Question: I'm struggling a bit with UWP, 'x:Bind' and data validation.
I've got a very simple use case: I want the user to input an 'int' in a 'TextBox' and display the number in a 'TextBlock' as soon as the user leaves the 'TextBox'.
I can set the 'InputScope="Number"' for the 'TextBox', but that doesn't prevent someone who type with a keyboard to type an alpha char (or paste something).
Problem is, when I bind a field with the 'Mode=TwoWay', it seems that you prevent a 'System.ArgumentException' if the field that you bind is declared as 'int'. I wanted to check in the 'set' method if the input was a number, but the exception occurs just before that.
My (very simple) ViewModel (no model here, I tried to keep it as simple as possible):
'''
public class MyViewModel : INotifyPropertyChanged
{
private int _MyFieldToValidate;
public int MyFieldToValidate
{
get { return _MyFieldToValidate; }
set
{
this.Set(ref this._MyFieldToValidate, value);
}
}
public event PropertyChangedEventHandler PropertyChanged;
protected void RaisedPropertyChanged([CallerMemberName]string propertyName = null)
{
PropertyChanged?.Invoke(this, new PropertyChangedEventArgs(propertyName));
}
protected bool Set<T>(ref T storage, T value, [CallerMemberName]string propertyName = null)
{
if (Equals(storage, value))
{
return false;
}
else
{
storage = value;
this.RaisedPropertyChanged(propertyName);
return true;
}
}
}
'''
My code behind:
'''
public sealed partial class MainPage : Page
{
public MyViewModel ViewModel { get; set; } = new MyViewModel() { MyFieldToValidate = 0 };
public MainPage()
{
this.InitializeComponent();
}
}
'''
And my whole XAML:
'''
<Page
x:Class="SimpleFieldValidation.MainPage"
xmlns="http://schemas.microsoft.com/winfx/2006/xaml/presentation"
xmlns:x="http://schemas.microsoft.com/winfx/2006/xaml"
xmlns:local="using:SimpleFieldValidation"
xmlns:vm="using:SimpleFieldValidation.ViewModel"
xmlns:d="http://schemas.microsoft.com/expression/blend/2008"
xmlns:mc="http://schemas.openxmlformats.org/markup-compatibility/2006"
mc:Ignorable="d">
<Grid Background="{ThemeResource ApplicationPageBackgroundThemeBrush}">
<Grid.RowDefinitions>
<RowDefinition Height="10*" />
<RowDefinition Height="*" />
<RowDefinition Height="10*" />
</Grid.RowDefinitions>
<Grid.ColumnDefinitions>
<ColumnDefinition Width="*" />
<ColumnDefinition Width="*" />
</Grid.ColumnDefinitions>
<TextBox Grid.Row="1" Grid.Column="0" Text="{x:Bind ViewModel.MyFieldToValidate, Mode=TwoWay}" x:Name="inputText" InputScope="Number" />
<TextBlock Grid.Row="1" Grid.Column="1" Text="{x:Bind ViewModel.MyFieldToValidate, Mode=OneWay}" x:Name="textToDisplay" />
</Grid>
</Page>
'''
If I type a numeric char in the 'TextBox', everything's OK. But if I type a non-numeric value (say "d") (it doesn't even reach the breakpoint at the first bracket of the 'set' method for 'MyFieldToValidate'):

Is there a best practice to do what I want to do? The simplest solution would be preventing the user to type other char than numeric in the first place, but I've been searching for hours without finding a simple way... Another solution would be to validate the data on leaving the field, but I didn't find something relevant for UWP and 'x:Bind' (few things for WPF thought, but they can't be replicated with a UWP).
Thanks!
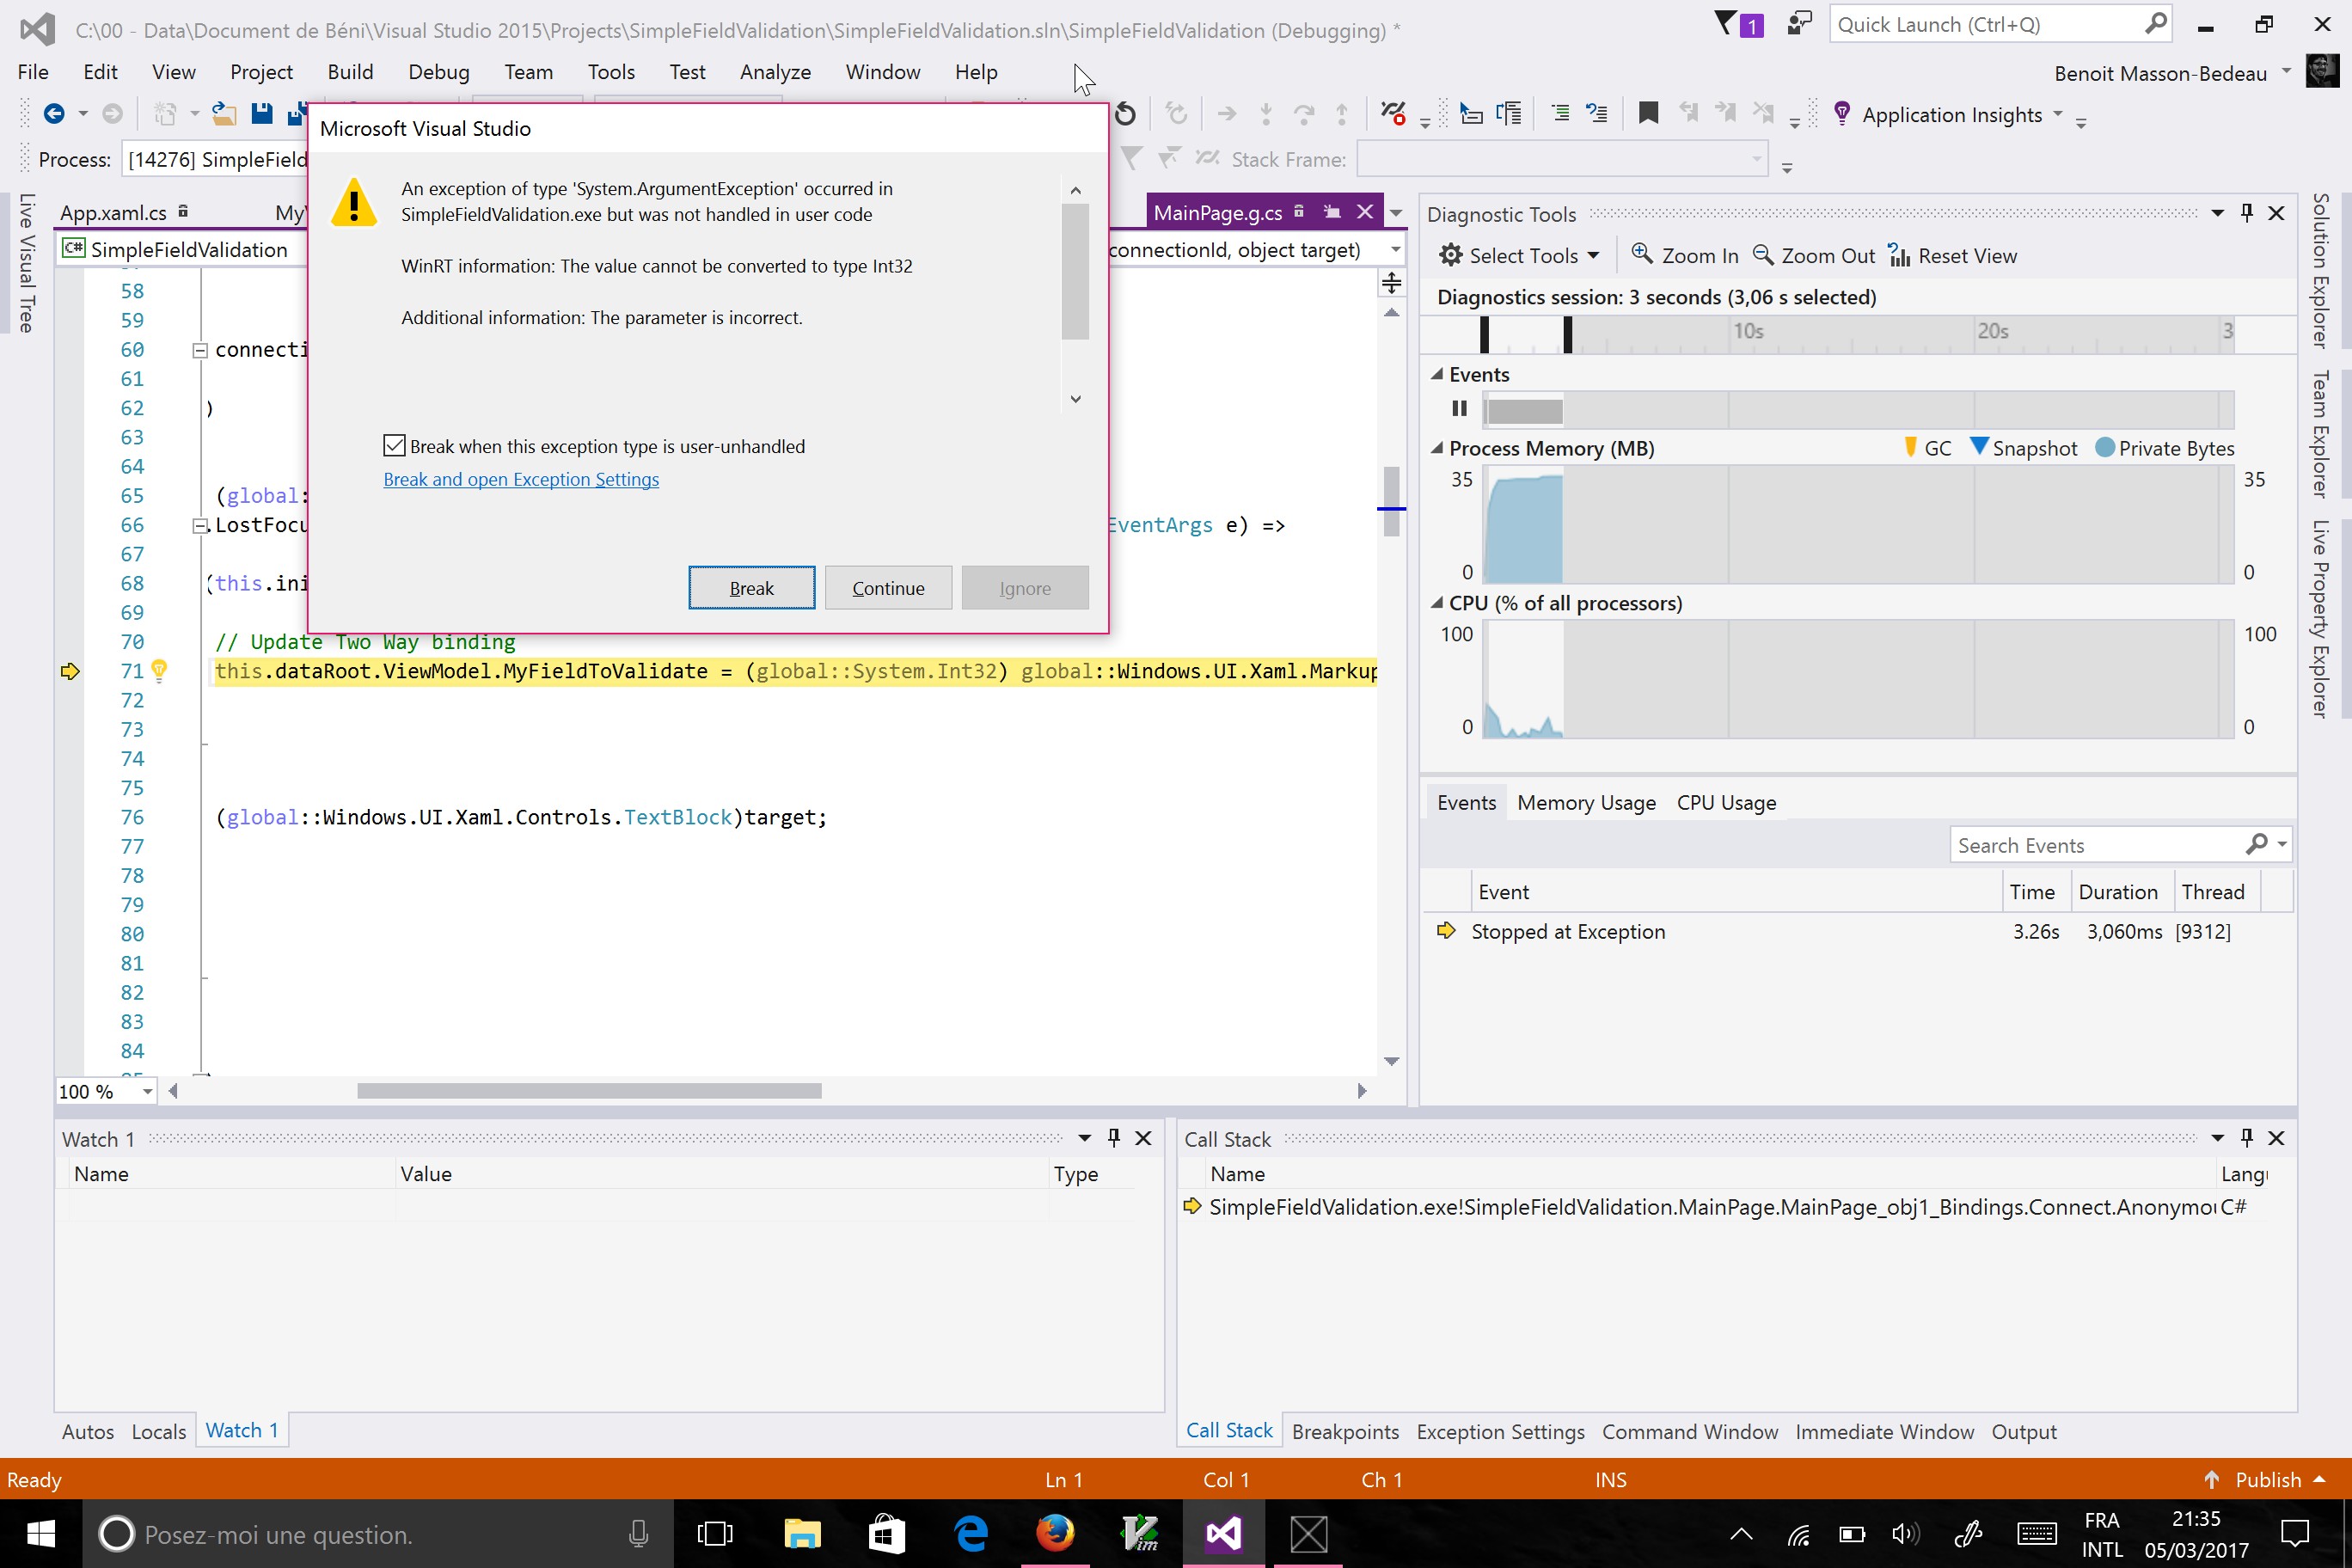
Answer: As @RTDev said, your exception is caused by the system can not convert string to int.
> You can create a class that allows you to convert the format of your data between the source and the target by inheriting from IValueConverter.You should always implement Convert(Object, TypeName, Object, String) with a functional implementation, but it's fairly common to implement ConvertBack(Object, TypeName, Object, String) so that it reports a not-implemented exception. You only need a ConvertBack(Object, TypeName, Object, String) method in your converter if you are using the converter for two-way bindings, or using XAML for serialization.
For more info, see <URL>.
For example:
'''
<Page.Resources>
<local:IntFormatter x:Key="IntConverter" />
</Page.Resources>
<Grid Background="{ThemeResource ApplicationPageBackgroundThemeBrush}">
<Grid.RowDefinitions>
<RowDefinition Height="10*" />
<RowDefinition Height="*" />
<RowDefinition Height="10*" />
</Grid.RowDefinitions>
<Grid.ColumnDefinitions>
<ColumnDefinition Width="*" />
<ColumnDefinition Width="*" />
</Grid.ColumnDefinitions>
<TextBox Grid.Row="1" Grid.Column="0" Text="{x:Bind ViewModel.MyFieldToValidate, Mode=TwoWay,Converter={StaticResource IntConverter}}" x:Name="inputText" InputScope="Number" />
<TextBlock Grid.Row="1" Grid.Column="1" Text="{x:Bind ViewModel.MyFieldToValidate, Mode=OneWay}" x:Name="textToDisplay" />
</Grid>
'''
The IntFormatter class:
'''
internal class IntFormatter : IValueConverter
{
public object Convert(object value, Type targetType, object parameter, string language)
{
if (value != null)
{
return value.ToString();
}
else
{
return null;
}
}
public object ConvertBack(object value, Type targetType, object parameter, string language)
{
int n;
bool isNumeric = int.TryParse(value.ToString(), out n);
if (isNumeric)
{
return n;
}
else
{
return 0;
}
}
}
'''